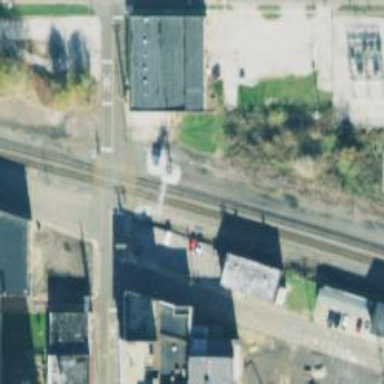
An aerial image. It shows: Railway signal.